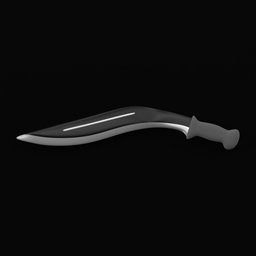
Label: tools